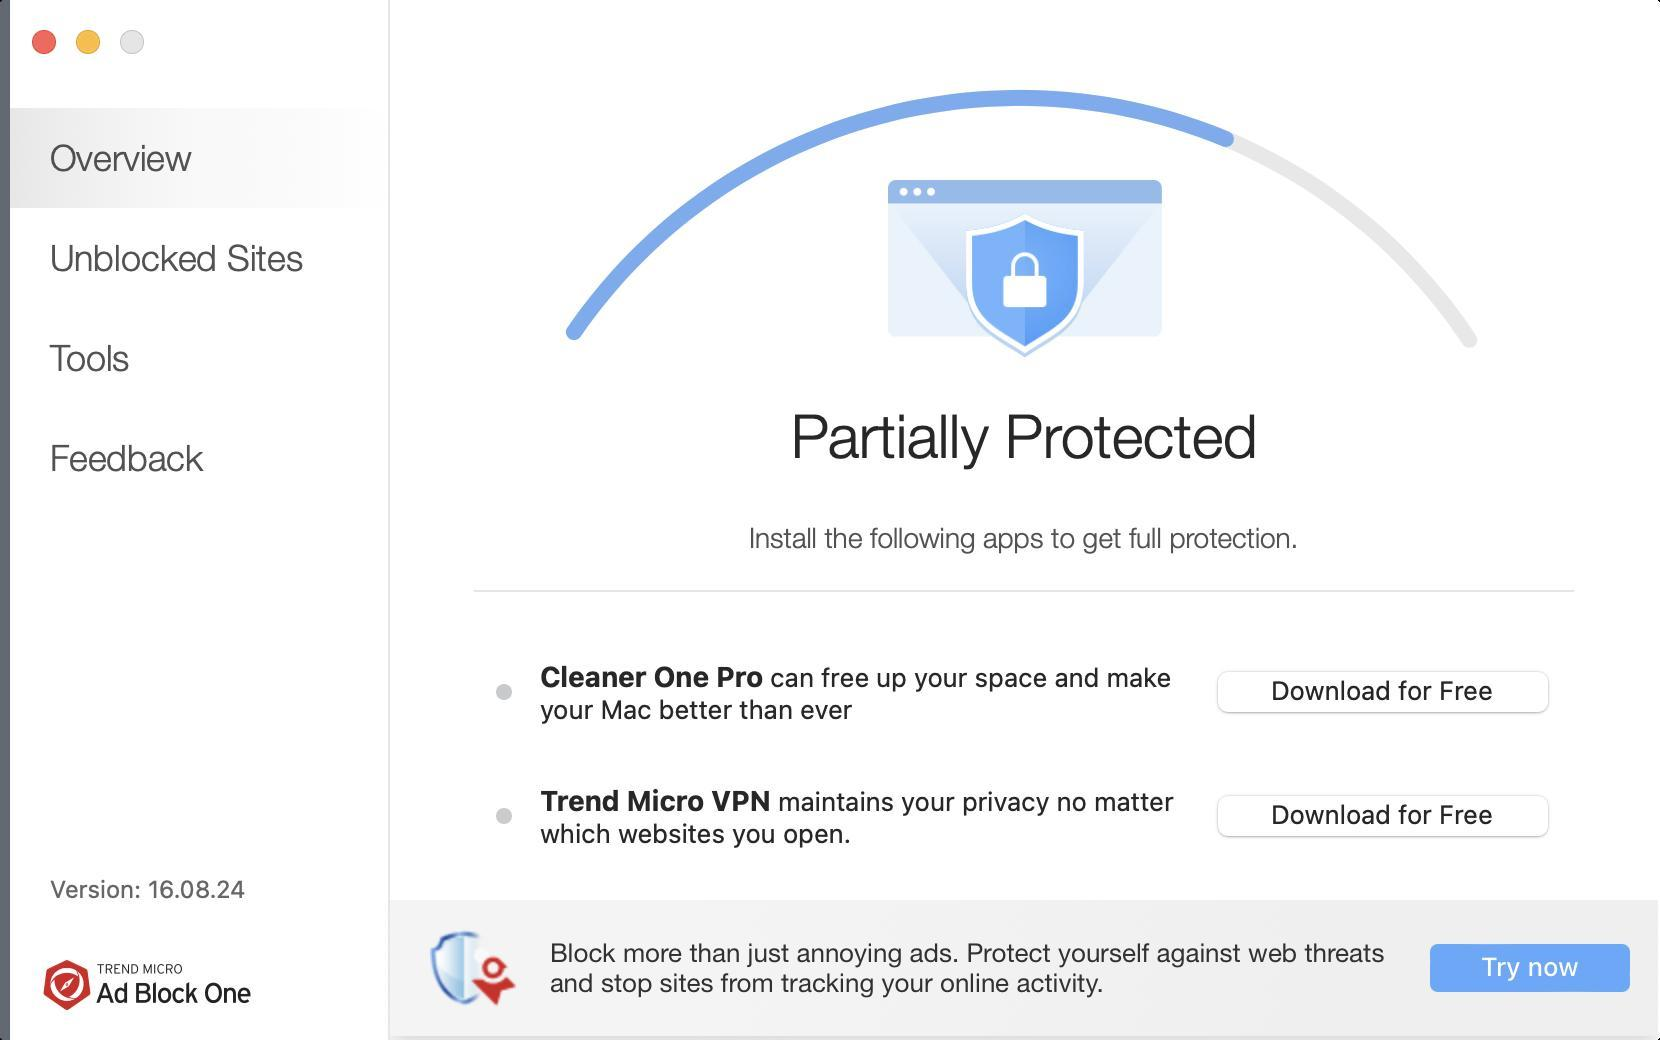
Accessibility tree:
{"name": "", "role": "AXWindow", "description": null, "role_description": "standard window", "value": null, "position": "449.00;317.00", "size": "830;520", "children": [{"name": null, "role": "AXGroup", "description": null, "role_description": "group", "value": null, "position": "0.00;0.00", "size": "5;520", "children": []}, {"name": null, "role": "AXButton", "description": null, "role_description": "close button", "value": null, "position": "15.00;13.00", "size": "14;16", "children": []}, {"name": null, "role": "AXButton", "description": null, "role_description": "minimize button", "value": null, "position": "37.00;13.00", "size": "14;16", "children": []}, {"name": null, "role": "AXButton", "description": null, "role_description": "zoom button", "value": null, "position": "59.00;13.00", "size": "14;16", "children": [{"name": null, "role": "AXGroup", "description": null, "role_description": "group", "value": null, "position": "59.00;13.00", "size": "14;16", "children": []}]}, {"name": null, "role": "AXStaticText", "description": null, "role_description": "text", "value": "Overview", "position": "23.00;68.50", "size": "76;21", "children": []}, {"name": "", "role": "AXButton", "description": null, "role_description": "button", "value": null, "position": "5.00;54.00", "size": "190;50", "children": []}, {"name": null, "role": "AXStaticText", "description": null, "role_description": "text", "value": "Unblocked Sites", "position": "23.00;118.50", "size": "131;21", "children": []}, {"name": "", "role": "AXButton", "description": null, "role_description": "button", "value": null, "position": "5.00;104.00", "size": "190;50", "children": []}, {"name": null, "role": "AXStaticText", "description": null, "role_description": "text", "value": "Tools", "position": "23.00;168.50", "size": "44;21", "children": []}, {"name": "", "role": "AXButton", "description": null, "role_description": "button", "value": null, "position": "5.00;154.00", "size": "190;50", "children": []}, {"name": null, "role": "AXStaticText", "description": null, "role_description": "text", "value": "Feedback", "position": "23.00;218.50", "size": "81;21", "children": []}, {"name": "", "role": "AXButton", "description": null, "role_description": "button", "value": null, "position": "5.00;204.00", "size": "190;50", "children": []}, {"name": null, "role": "AXImage", "description": "image", "role_description": "image", "value": null, "position": "21.00;480.00", "size": "107;25", "children": []}, {"name": null, "role": "AXStaticText", "description": null, "role_description": "text", "value": "Version: 16.08.24", "position": "23.00;437.00", "size": "102;15", "children": []}, {"name": null, "role": "AXImage", "description": "image", "role_description": "image", "value": null, "position": "441.50;90.00", "size": "141;89", "children": []}, {"name": null, "role": "AXStaticText", "description": null, "role_description": "text", "value": "Partially Protected", "position": "393.50;200.00", "size": "238;35", "children": []}, {"name": null, "role": "AXStaticText", "description": null, "role_description": "text", "value": "Install the following apps to get full protection.", "position": "372.50;260.00", "size": "279;17", "children": []}, {"name": null, "role": "AXScrollArea", "description": null, "role_description": "scroll area", "value": null, "position": "232.00;305.00", "size": "560;135", "children": [{"name": null, "role": "AXTable", "description": null, "role_description": "table", "value": null, "position": "232.00;305.00", "size": "560;144", "children": [{"name": null, "role": "AXRow", "description": null, "role_description": "table row", "value": null, "position": "232.00;315.00", "size": "560;62", "children": [{"name": null, "role": "AXCell", "description": null, "role_description": "cell", "value": null, "position": "248.00;315.00", "size": "528;62", "children": [{"name": null, "role": "AXImage", "description": "homepage.status", "role_description": "image", "value": null, "position": "248.00;342.00", "size": "8;8", "children": []}, {"name": null, "role": "AXStaticText", "description": null, "role_description": "text", "value": "Cleaner One Pro can free up your space and make your Mac better than ever", "position": "268.00;329.50", "size": "344;33", "children": []}, {"name": "Download_for_Free", "role": "AXButton", "description": null, "role_description": "button", "value": null, "position": "602.00;331.00", "size": "179;32", "children": []}]}]}, {"name": null, "role": "AXRow", "description": null, "role_description": "table row", "value": null, "position": "232.00;377.00", "size": "560;62", "children": [{"name": null, "role": "AXCell", "description": null, "role_description": "cell", "value": null, "position": "248.00;377.00", "size": "528;62", "children": [{"name": null, "role": "AXImage", "description": "homepage.status", "role_description": "image", "value": null, "position": "248.00;404.00", "size": "8;8", "children": []}, {"name": null, "role": "AXStaticText", "description": null, "role_description": "text", "value": "Trend Micro VPN maintains your privacy no matter which websites you open.", "position": "268.00;391.50", "size": "344;33", "children": []}, {"name": "Download_for_Free", "role": "AXButton", "description": null, "role_description": "button", "value": null, "position": "602.00;393.00", "size": "179;32", "children": []}]}]}, {"name": null, "role": "AXColumn", "description": null, "role_description": "column", "value": null, "position": "242.00;305.00", "size": "540;144", "children": []}]}]}, {"name": null, "role": "AXGroup", "description": null, "role_description": "group", "value": null, "position": "195.00;450.00", "size": "634;70", "children": [{"name": null, "role": "AXGroup", "description": null, "role_description": "group", "value": null, "position": "195.00;450.00", "size": "634;70", "children": [{"name": "", "role": "AXScrollArea", "description": "", "role_description": "scroll area", "value": "", "position": "195.00;450.00", "size": "634;70", "children": [{"name": "", "role": "AXWebArea", "description": "", "role_description": "HTML content", "value": "", "position": "195.00;450.00", "size": "634;70", "children": [{"name": "", "role": "AXStaticText", "description": "", "role_description": "text", "value": "Block more than just annoying ads. Protect yourself against web threats and stop sites from tracking your online activity.", "position": "275.00;469.00", "size": "418;30", "children": []}, {"name": "", "role": "AXGroup", "description": "", "role_description": "group", "value": "", "position": "715.00;472.00", "size": "114;24", "children": [{"name": "Try_now", "role": "AXButton", "description": "", "role_description": "button", "value": "", "position": "715.00;472.00", "size": "100;24", "children": []}]}]}]}]}]}]}